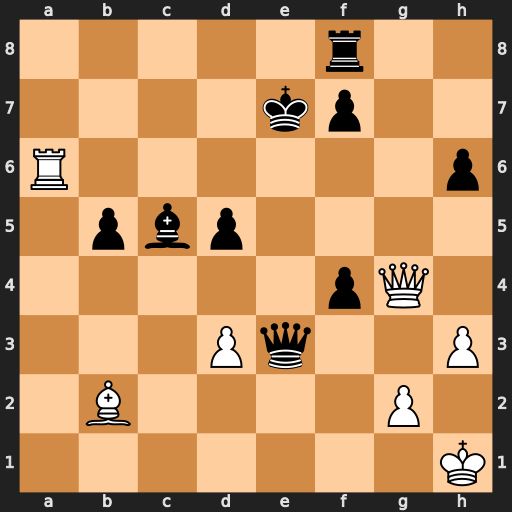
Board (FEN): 5r2/4kp2/R6p/1pbp4/5pQ1/3Pq2P/1B4P1/7K
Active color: w
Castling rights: -
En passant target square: -
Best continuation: Bf6+ Ke8 Ra8#